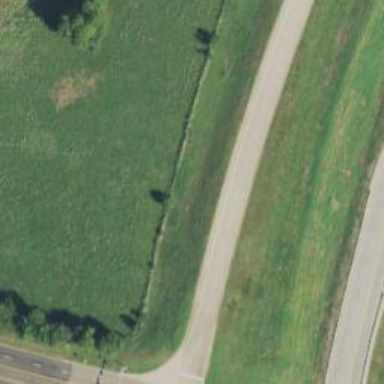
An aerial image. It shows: Trunk link highway.